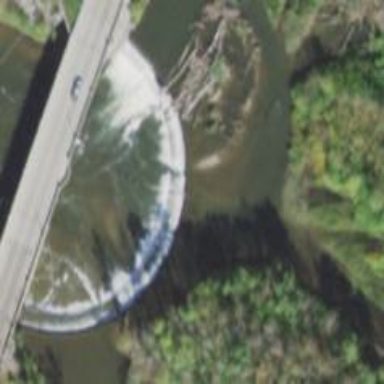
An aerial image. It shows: Weir along the waterway.